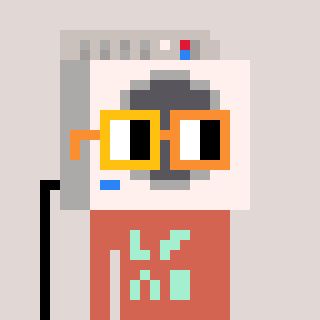
a pixel art character with square yellow and orange glasses, a washing machine-shaped head and a peachy-colored body on a warm background